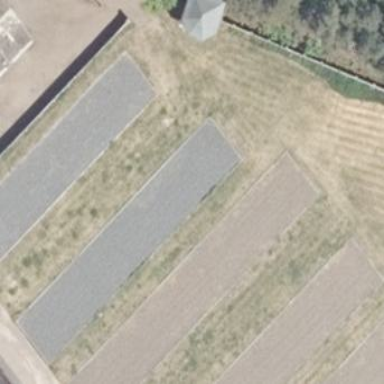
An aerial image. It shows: Historic barrack with gravel surface.